Aerial crown-view tile of a tropical tree (Barro Colorado Island, Panama), acquired 20250317:
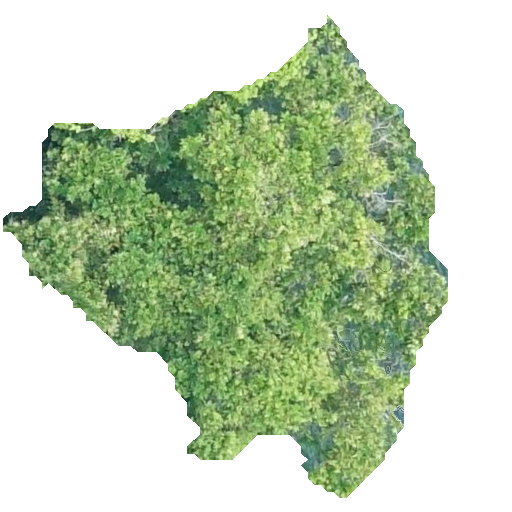
Species: Anacardium excelsum
GBIF accepted scientific name: Anacardium excelsum
Crown area: 179.522 m²